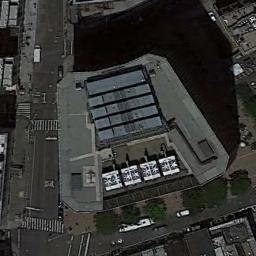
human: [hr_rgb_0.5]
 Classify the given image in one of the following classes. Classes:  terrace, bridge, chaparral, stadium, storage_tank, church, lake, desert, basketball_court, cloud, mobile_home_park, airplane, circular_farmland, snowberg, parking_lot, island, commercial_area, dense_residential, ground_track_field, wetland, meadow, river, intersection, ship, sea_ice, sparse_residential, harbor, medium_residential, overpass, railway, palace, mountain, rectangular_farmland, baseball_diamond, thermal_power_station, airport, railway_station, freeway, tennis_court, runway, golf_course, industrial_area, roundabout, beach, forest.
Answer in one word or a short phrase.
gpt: commercial_area